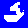
Digit: 2